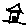
Label: house